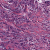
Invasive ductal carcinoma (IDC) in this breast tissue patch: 1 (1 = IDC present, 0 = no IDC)